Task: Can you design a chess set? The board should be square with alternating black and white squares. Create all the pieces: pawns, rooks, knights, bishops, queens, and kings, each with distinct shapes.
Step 1124:
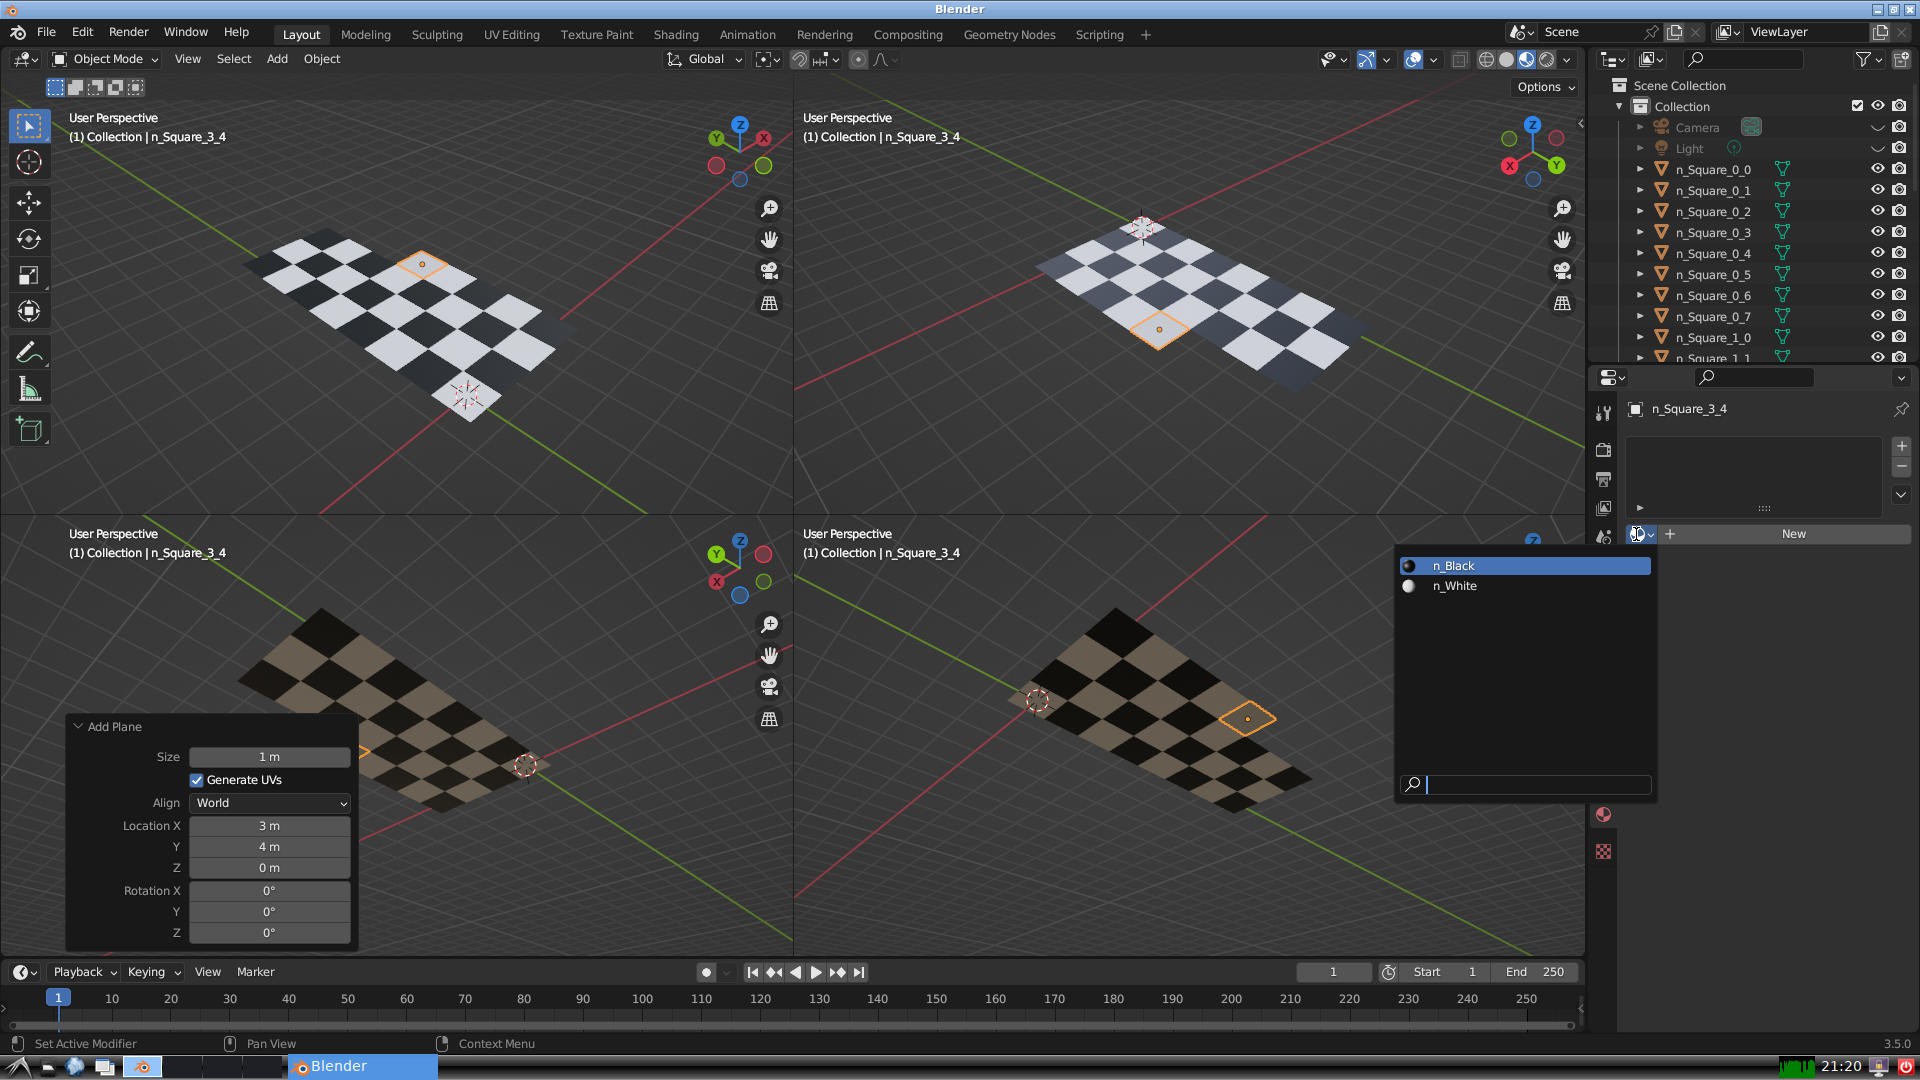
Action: input_text: n_Black